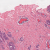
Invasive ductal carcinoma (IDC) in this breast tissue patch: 1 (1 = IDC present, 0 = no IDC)